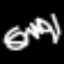
Label: squiggle